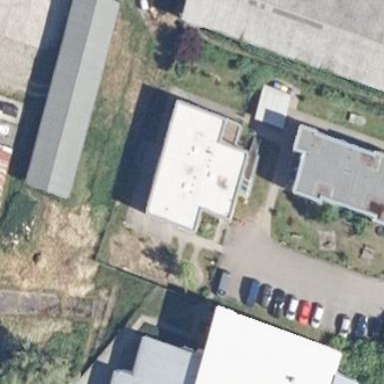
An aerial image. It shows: Kindergarten building.